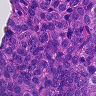
Metastatic tissue present: yes